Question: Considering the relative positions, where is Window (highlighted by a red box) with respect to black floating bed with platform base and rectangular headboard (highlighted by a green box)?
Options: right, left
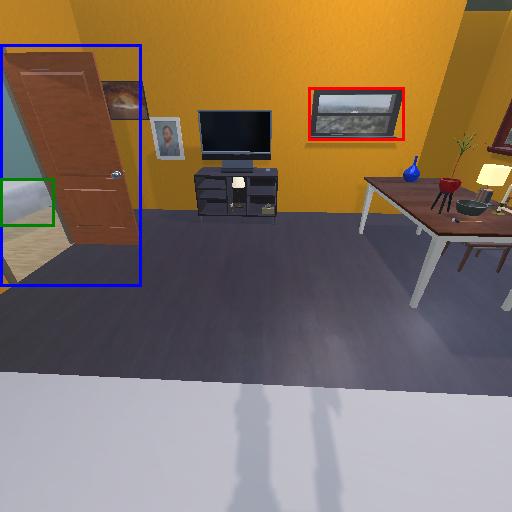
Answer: right